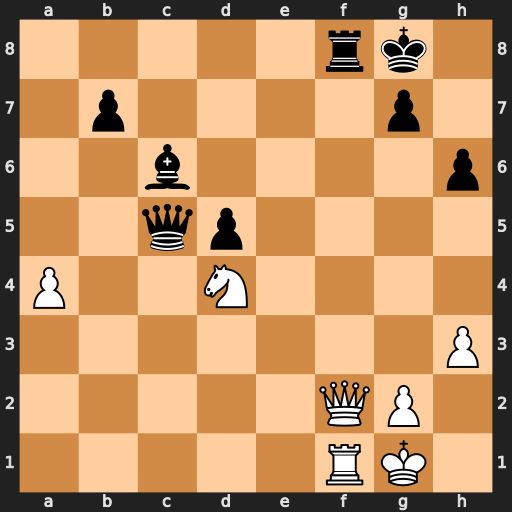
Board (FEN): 5rk1/1p4p1/2b4p/2qp4/P2N4/7P/5QP1/5RK1
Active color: w
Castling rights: -
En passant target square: -
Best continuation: Qxf8+ Qxf8 Rxf8+ Kxf8 Nxc6